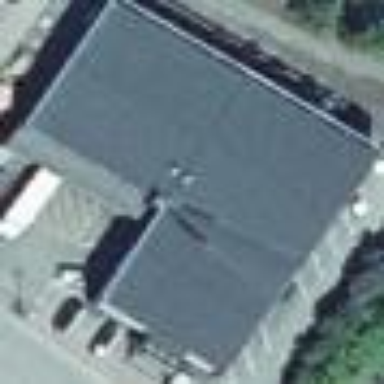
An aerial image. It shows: Retail building with flat roof.